Question: In MS Access 2010, I use a table having three fields:
1. ID(Auto Number)
2. BatchEndDate(Text)
3. IsImported(Yes/No).

I am using the following VBA Code to read a value from field 3 with reference to field 2. This code works well but when I change the data type of field 2 from Text to Date/Time, it doesn't work and an error message is displayed showing
> Data type mismatch in criteria expression
Please suggest me the changes in code to resolve the issue.
'''
Dim selectedBatchDate As Variant
selectedBatchDate = Me.cmboBatchDate
Dim importCheck As Variant
importCheck = DLookup("[Is Imported]", "BatchEndDate", "[Batch End Date] = '" & selectedBatchDate & "'")
MsgBox ("Import Status is " & importCheck), vbInformation, "Import Status"
'''
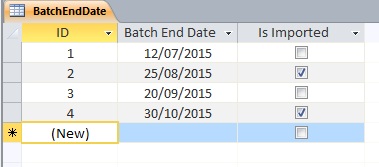
Answer: If you change the datatype of the field you also have to change the datatype of the parameter you use in your DLookup:
Try the code below, the '#'specifies that the parameter is a date value.
'''
importCheck = DLookup("[Is Imported]", "BatchEndDate", "[Batch End Date] = #" & selectedBatchDate & "#")
'''